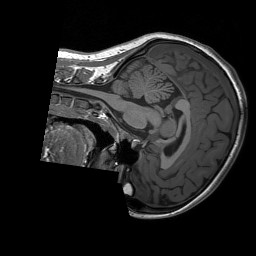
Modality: T1w
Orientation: sagittal
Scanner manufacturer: siemens
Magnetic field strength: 3 T
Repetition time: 1.76 s
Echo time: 0.0022 s